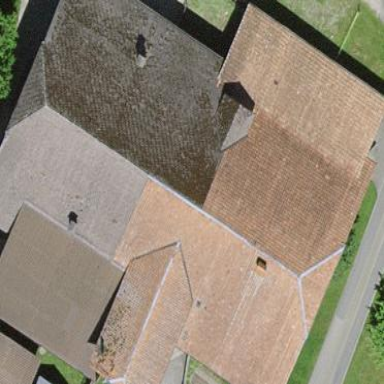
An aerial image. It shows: Farm building.